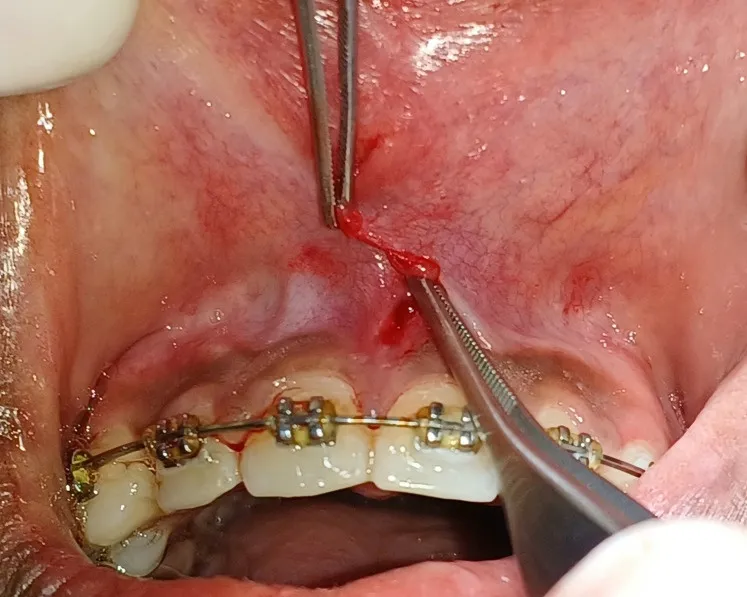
Two flaps were relocated to the side opposite each flap's apex.
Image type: medical_photograph (other_medical_photograph)